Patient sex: F
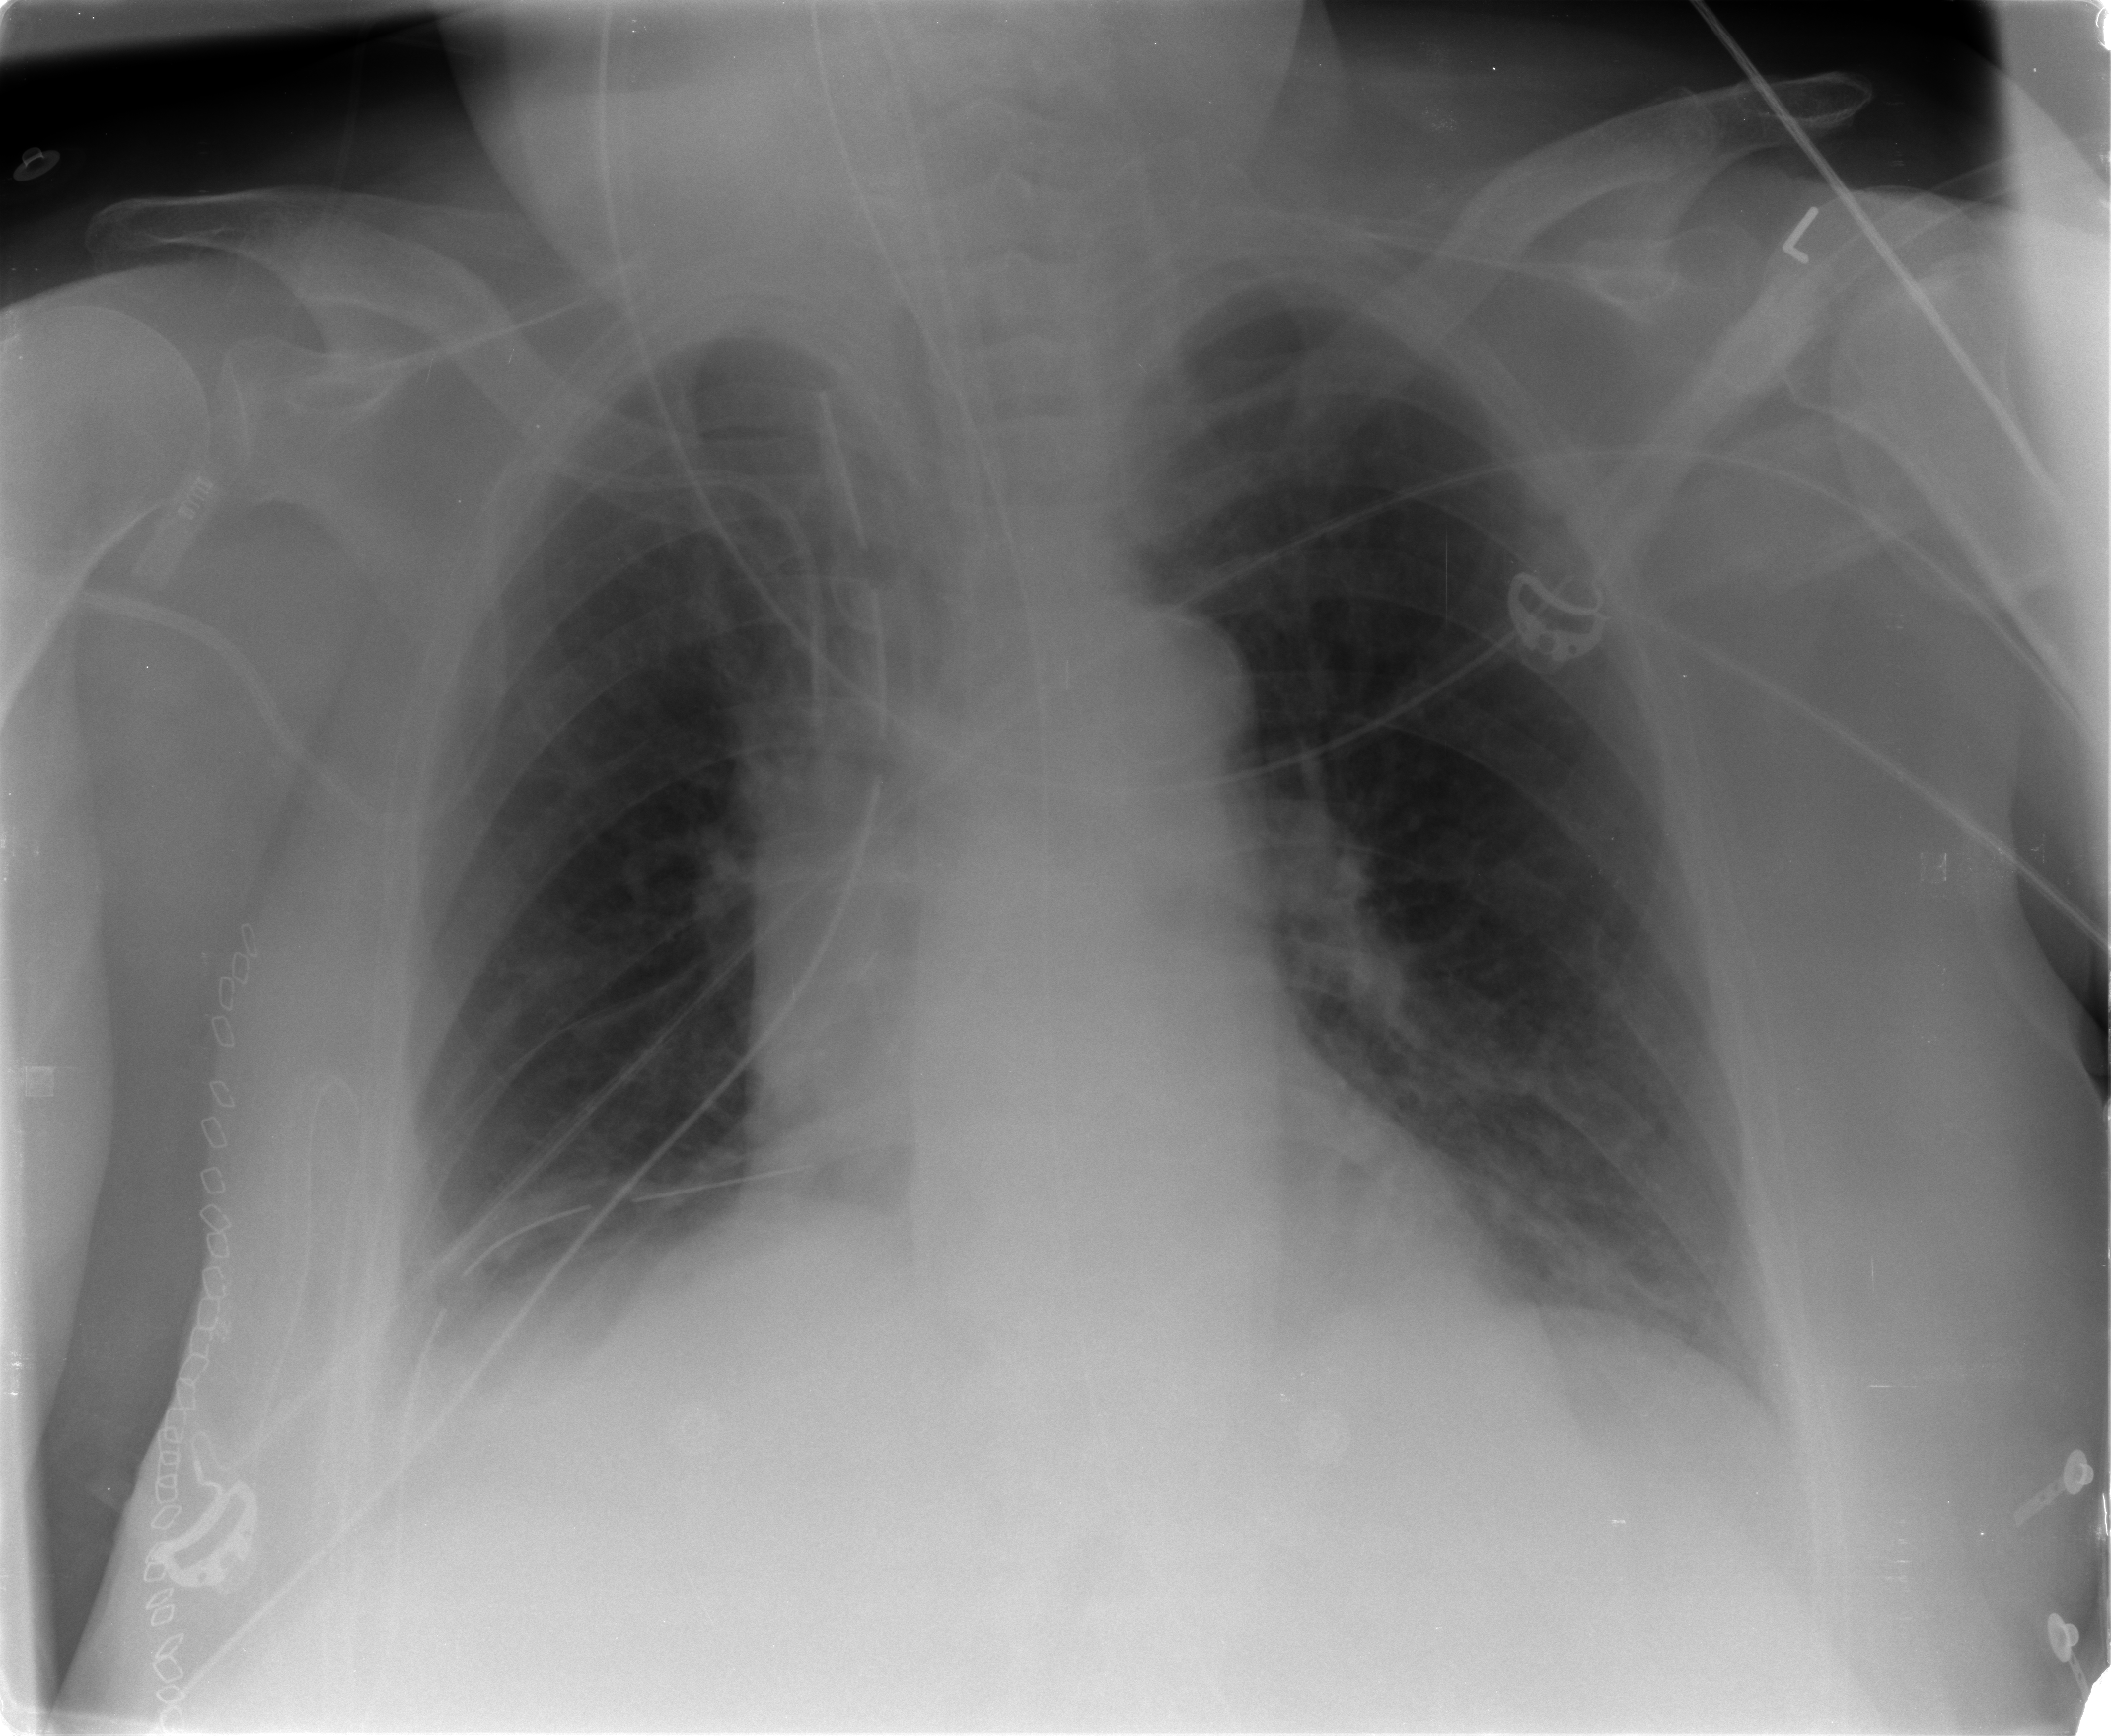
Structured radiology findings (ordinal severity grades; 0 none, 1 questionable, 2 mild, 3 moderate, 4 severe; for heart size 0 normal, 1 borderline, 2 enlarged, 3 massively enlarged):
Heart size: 2
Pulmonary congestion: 2
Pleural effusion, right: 2
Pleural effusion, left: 2
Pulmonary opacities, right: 0
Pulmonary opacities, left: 0
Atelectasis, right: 0
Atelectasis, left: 0